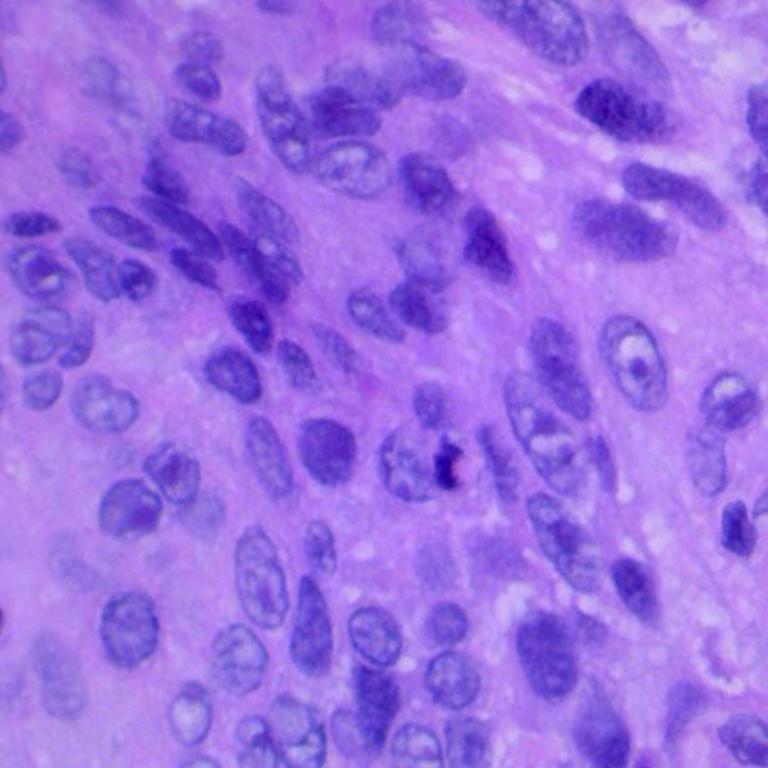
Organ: lung
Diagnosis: squamous carcinomas